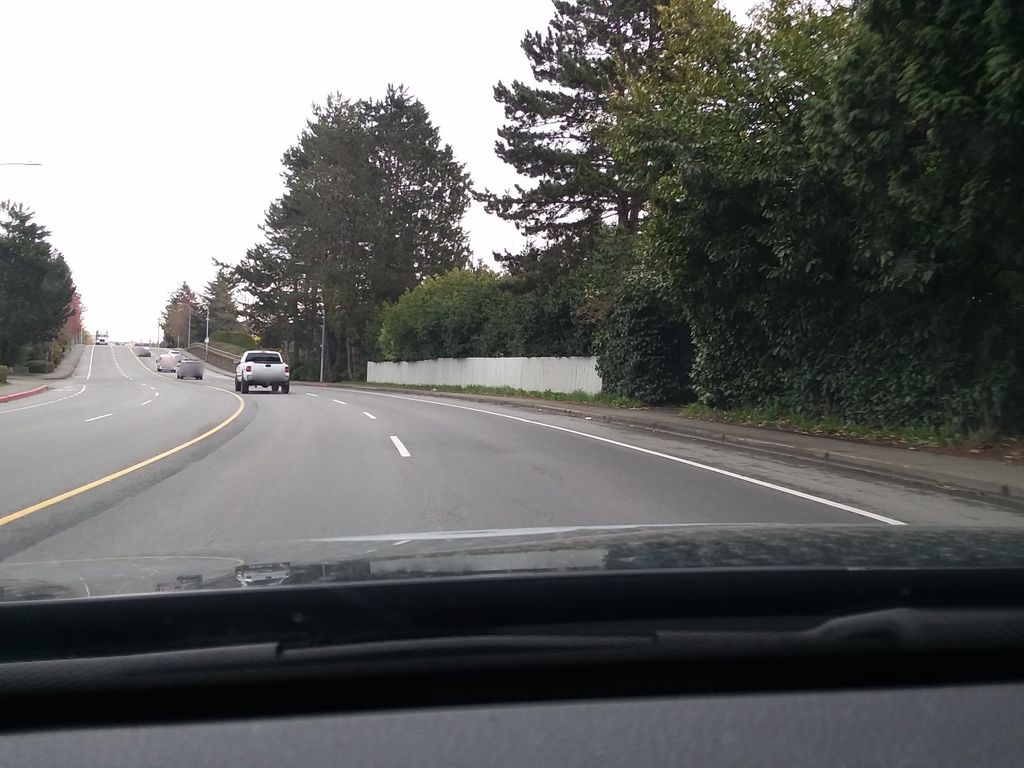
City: victoria